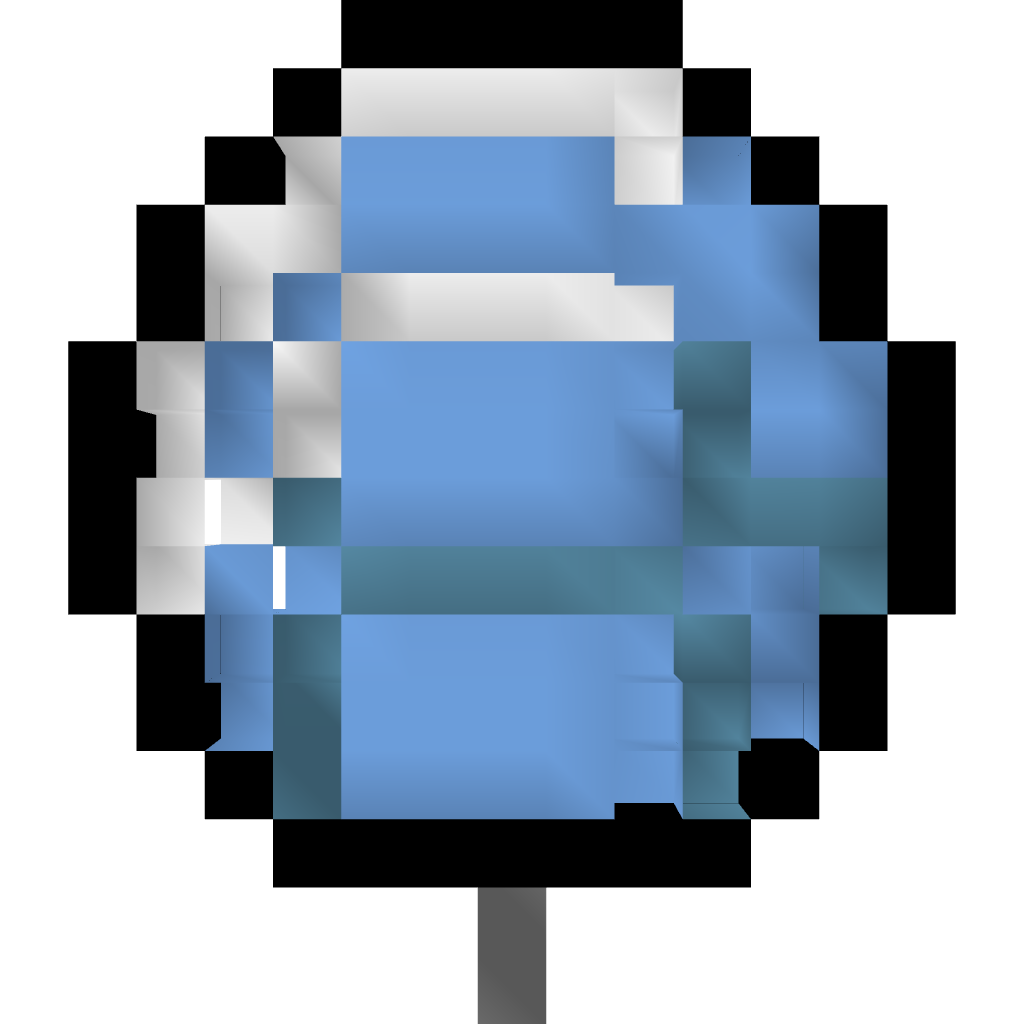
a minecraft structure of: Diamond Pixelart high quality